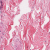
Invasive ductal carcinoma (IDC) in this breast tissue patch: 0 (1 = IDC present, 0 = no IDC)